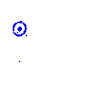
Particle: kaon